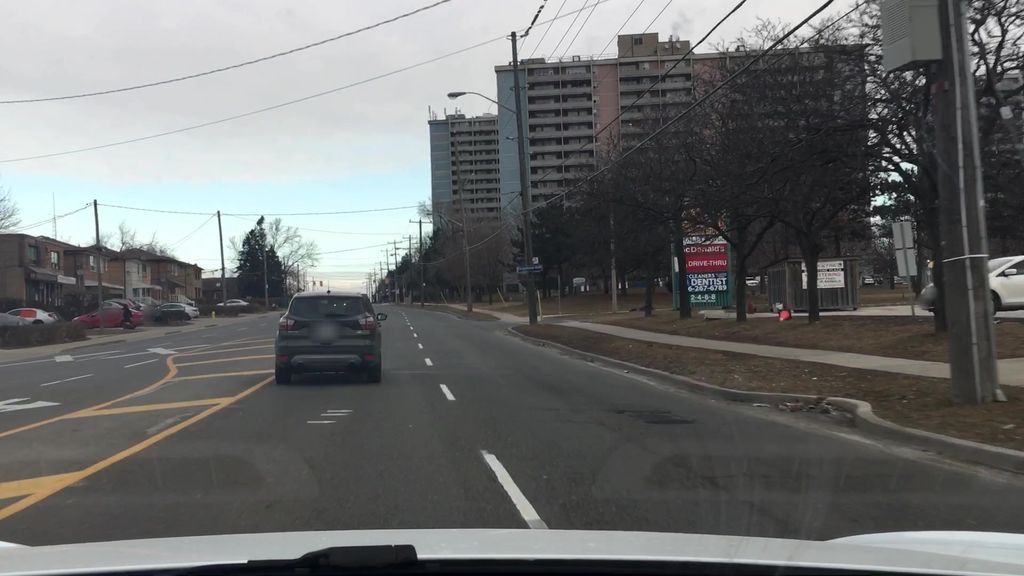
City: toronto